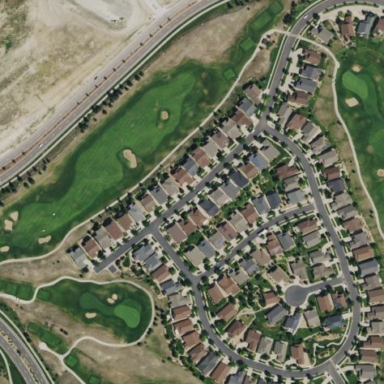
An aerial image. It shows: Area of rough grass used for golf.